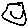
Label: smiley face